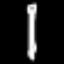
Label: pencil